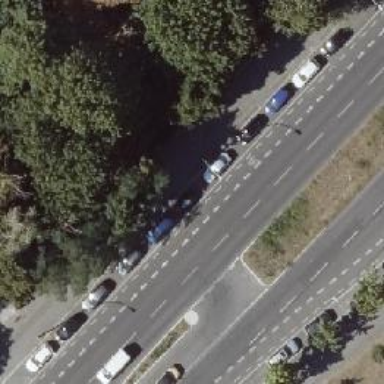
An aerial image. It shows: Tertiary road with asphalt surface. There is parking lane on the right.